Question: I have a website were the user types in a city (f.e.: Washington), presses search and via ajax json it gets the entries from my database. I never know how many entries it got, so let's say this time I have 40 entries in my database where it says "Washington". Now a function appends all 40 entries on the site.
second question:
I don't necessarily need a full code example, just a good explanation on how I can do this (without a plugin).
Here a simple drawing to clarify this:

Thank you very much in advance for any answer.
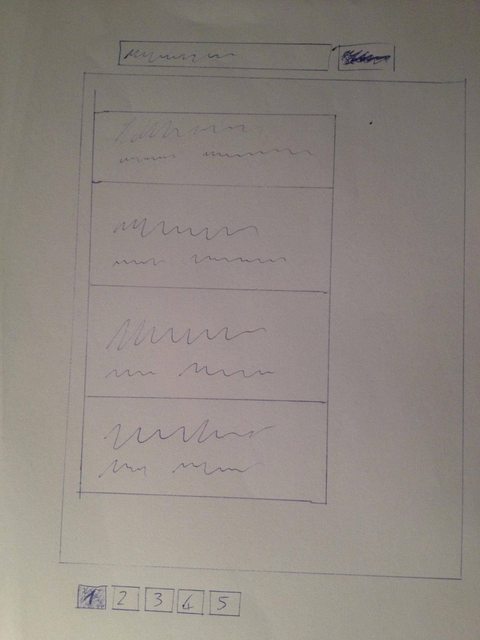
Answer: There is an excellent <URL> on tutsplus covering the kind of pagination as seen on your image. You would just need to modify the sql query in the script to match your requirements, point your ajax url to this pagination script, and ensure the results are returned as json. Hope this helps!